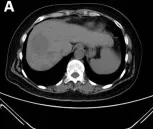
Initial imaging examination. Dynamic abdominal computed tomography (CT):. Multiple variable sized tumor lesions in both hepatic lobes with hypodensity in precontrast image.
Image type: radiology (ct)